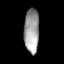
Tissue: lung
Cell type: Endothelial cells
Senescence score: 0.6117
Nuclear area (px): 653
Mean DAPI intensity: 156.763